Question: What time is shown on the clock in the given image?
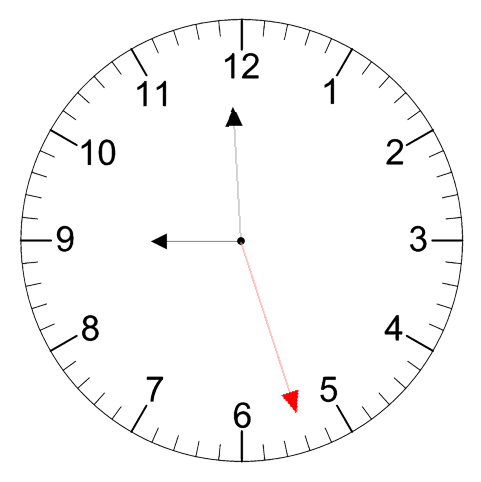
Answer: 08:59:27